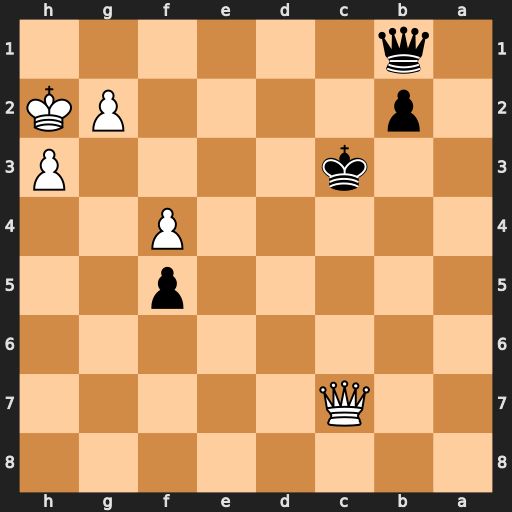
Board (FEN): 8/2Q5/8/5p2/5P2/2k4P/1p4PK/1q6
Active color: b
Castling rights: -
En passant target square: -
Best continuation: Kd2 Qa5+ Kd1